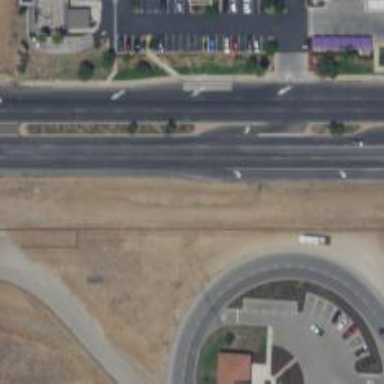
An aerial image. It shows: Secondary road with asphalt surface.